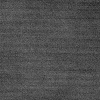
Atmospheric dust classification: dusty